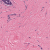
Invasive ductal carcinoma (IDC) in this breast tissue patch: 0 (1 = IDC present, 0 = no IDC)